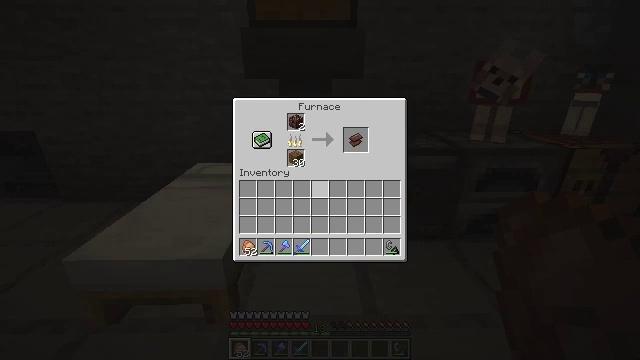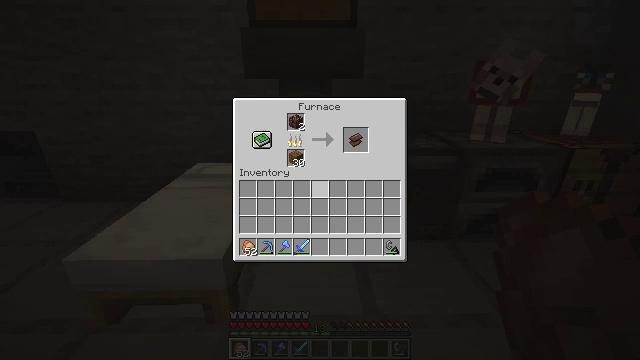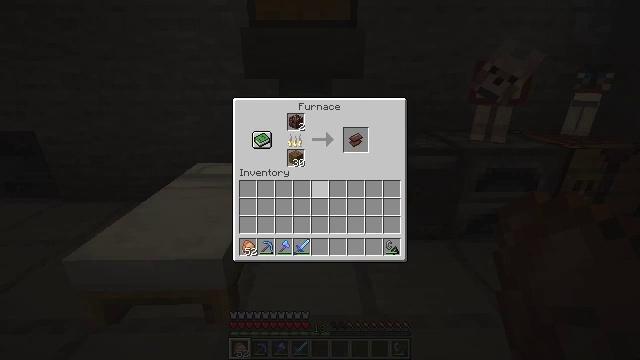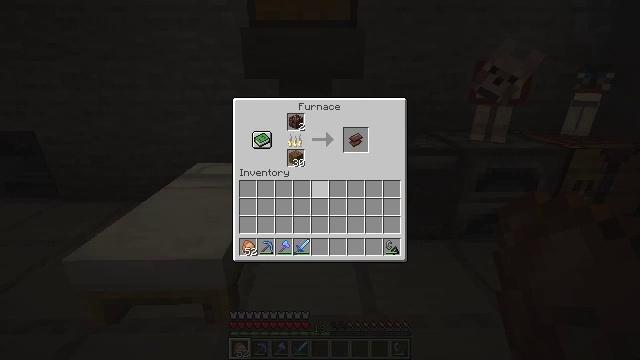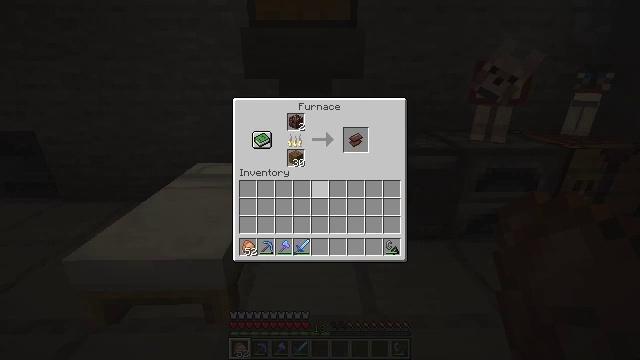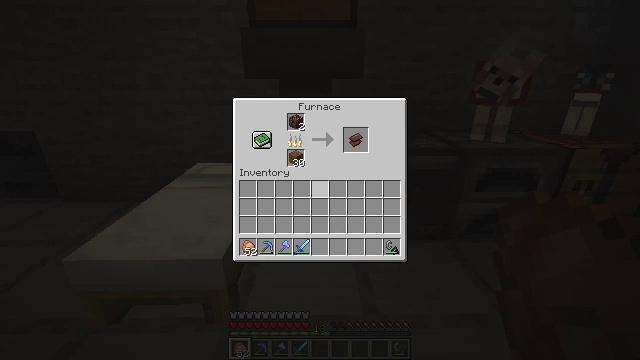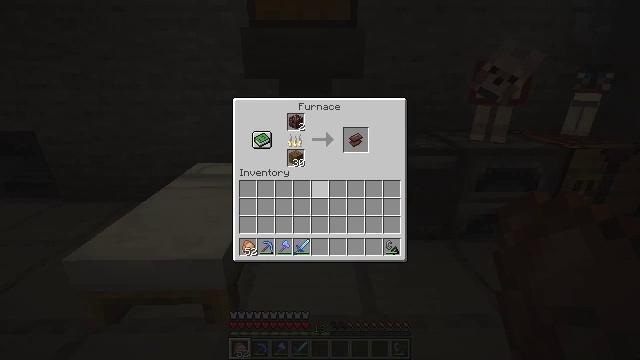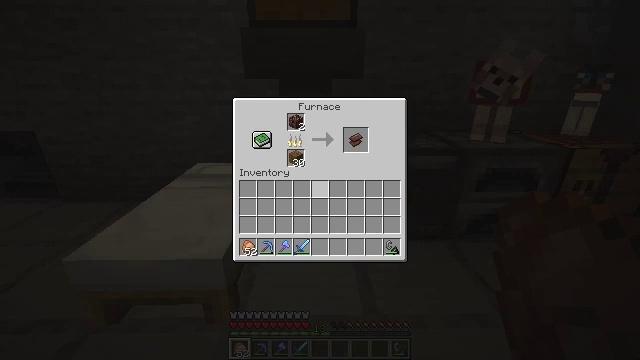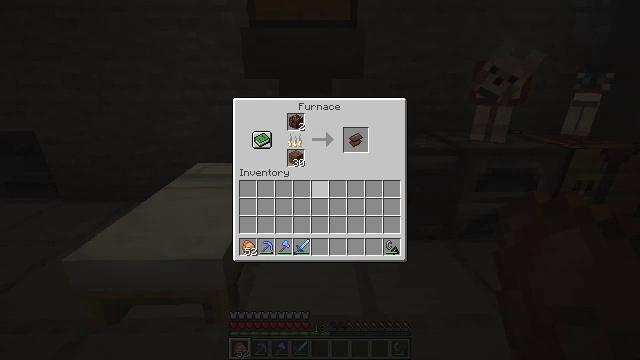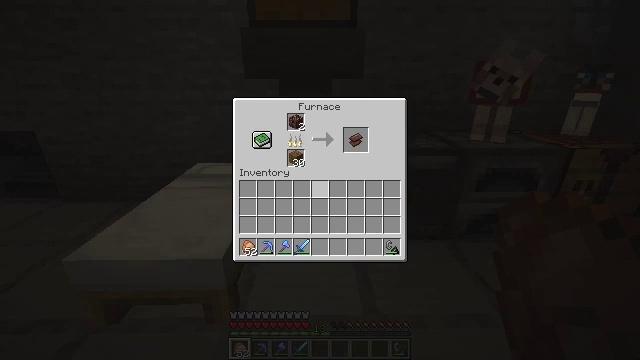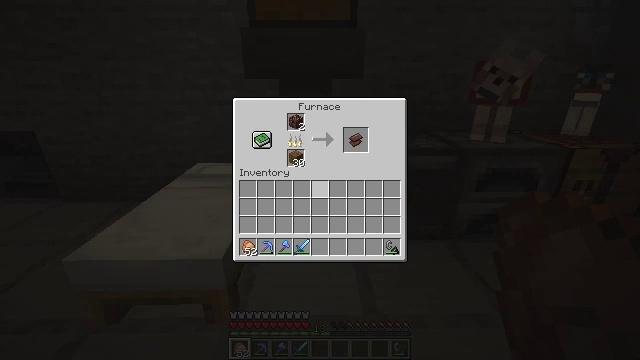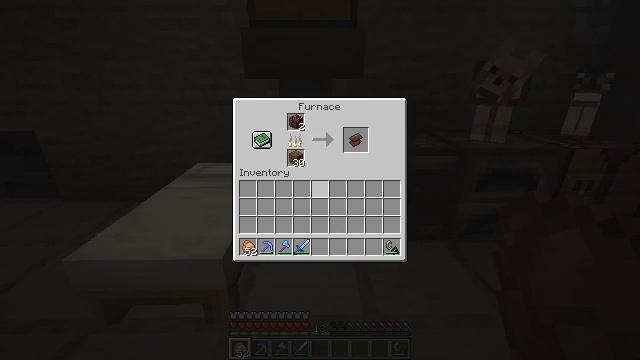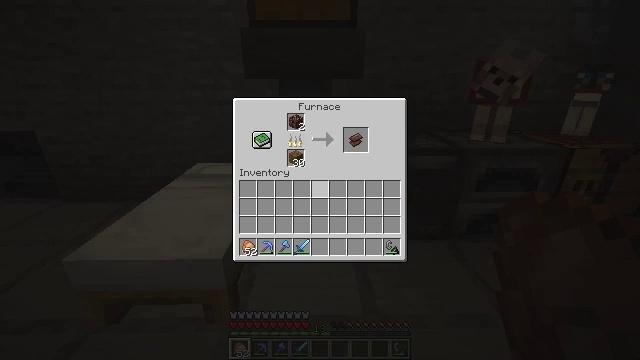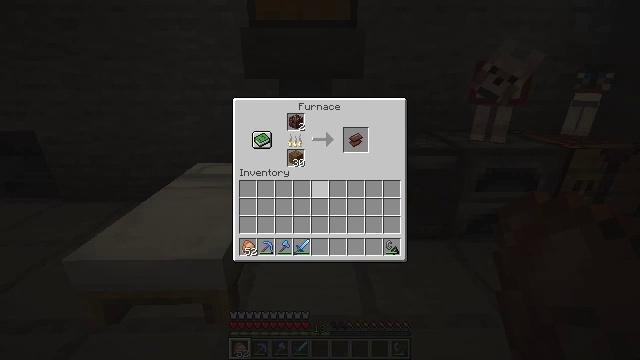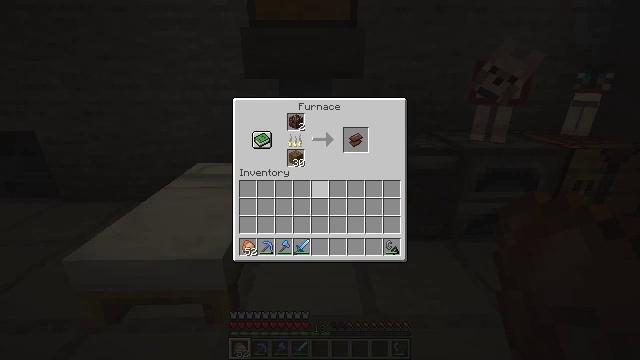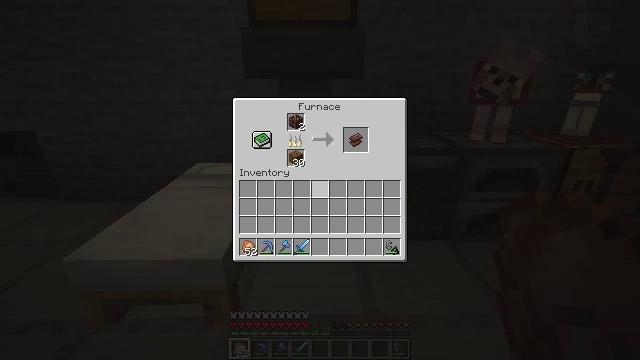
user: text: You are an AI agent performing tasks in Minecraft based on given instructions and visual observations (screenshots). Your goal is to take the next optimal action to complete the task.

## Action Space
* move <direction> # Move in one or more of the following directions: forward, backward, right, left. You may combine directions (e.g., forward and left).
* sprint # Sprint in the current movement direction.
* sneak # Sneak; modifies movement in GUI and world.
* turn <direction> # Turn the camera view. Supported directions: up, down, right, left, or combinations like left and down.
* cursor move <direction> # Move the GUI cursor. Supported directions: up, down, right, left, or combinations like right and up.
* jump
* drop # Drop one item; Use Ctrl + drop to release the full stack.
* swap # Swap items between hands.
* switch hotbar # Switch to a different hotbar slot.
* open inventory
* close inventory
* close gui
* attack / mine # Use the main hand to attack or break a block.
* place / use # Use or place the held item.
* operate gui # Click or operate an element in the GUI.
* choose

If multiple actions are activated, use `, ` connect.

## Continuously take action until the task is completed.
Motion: motion action
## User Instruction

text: Refine ancient debris to craft netherite scrap.
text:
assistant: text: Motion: no_op
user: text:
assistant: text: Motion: no_op
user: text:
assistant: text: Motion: no_op
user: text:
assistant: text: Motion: no_op
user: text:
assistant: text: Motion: no_op
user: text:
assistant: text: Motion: no_op
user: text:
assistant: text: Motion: no_op
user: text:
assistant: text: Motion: no_op
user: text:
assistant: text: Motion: no_op
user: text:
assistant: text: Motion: no_op
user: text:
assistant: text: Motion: no_op
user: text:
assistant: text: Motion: no_op
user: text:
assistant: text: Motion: no_op
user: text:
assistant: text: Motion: no_op
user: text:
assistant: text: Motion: no_op
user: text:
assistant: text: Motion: no_op
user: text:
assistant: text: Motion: no_op
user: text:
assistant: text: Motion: no_op
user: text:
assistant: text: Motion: no_op
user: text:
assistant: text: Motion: no_op
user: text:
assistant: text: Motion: no_op
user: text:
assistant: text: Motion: no_op
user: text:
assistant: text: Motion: no_op
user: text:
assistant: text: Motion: no_op
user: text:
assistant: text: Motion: no_op
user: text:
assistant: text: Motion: no_op
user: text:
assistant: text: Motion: no_op
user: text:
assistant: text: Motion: no_op
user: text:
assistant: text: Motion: no_op
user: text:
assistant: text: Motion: no_op